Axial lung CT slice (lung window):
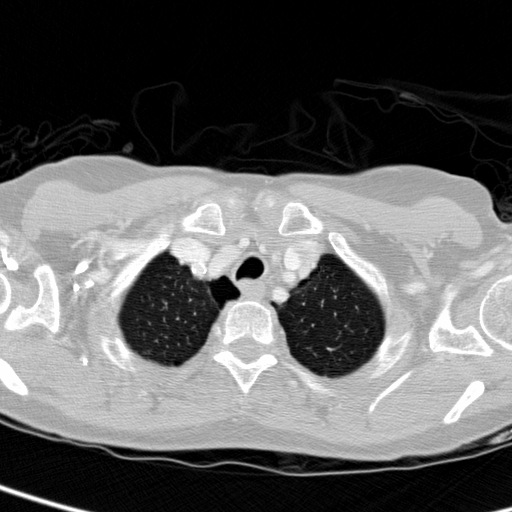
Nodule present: no